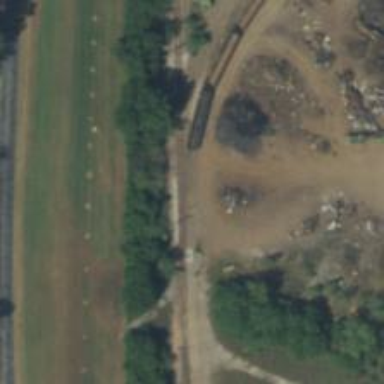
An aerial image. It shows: Rail spur service.